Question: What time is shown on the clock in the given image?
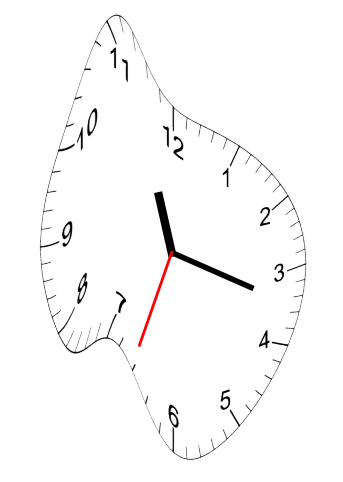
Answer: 11:17:33